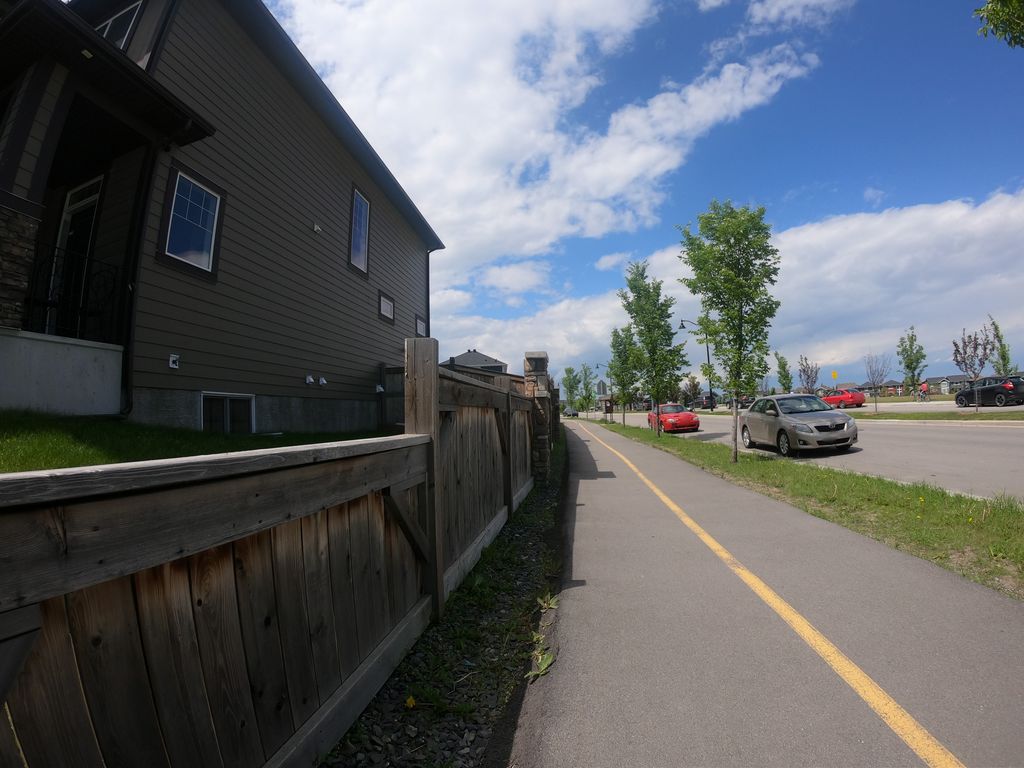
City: calgary